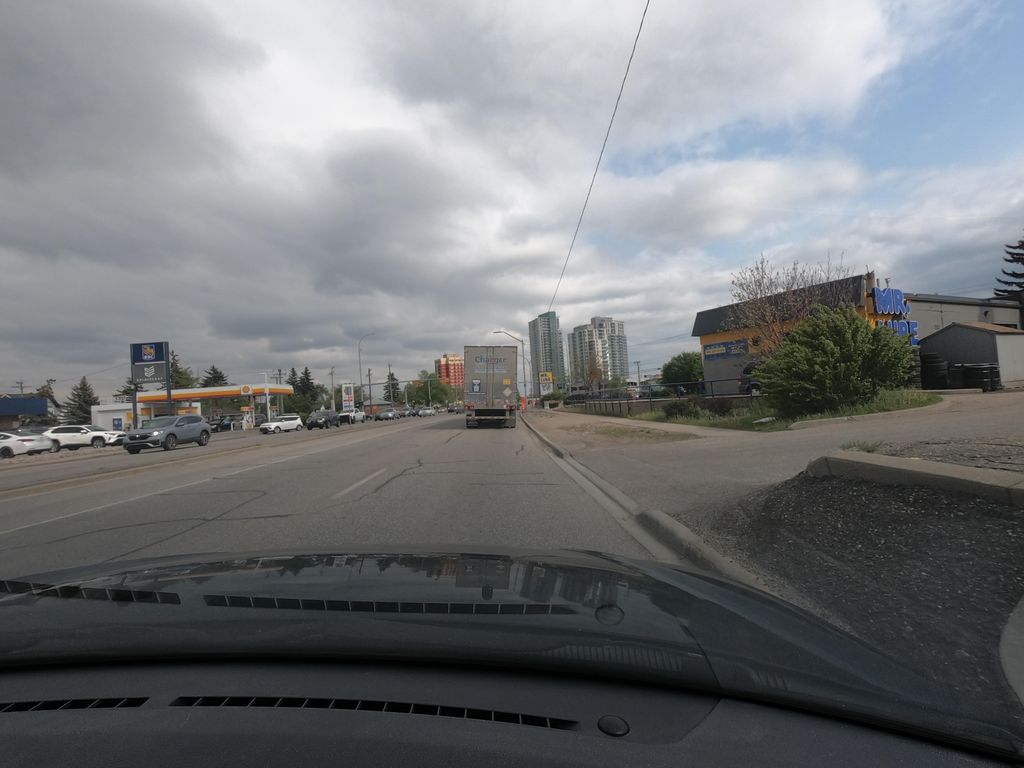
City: calgary